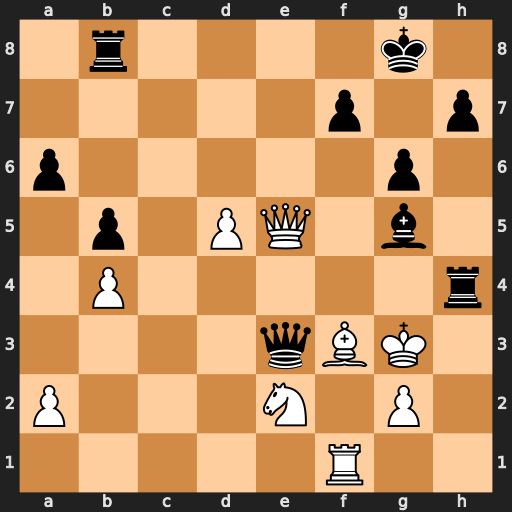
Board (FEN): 1r4k1/5p1p/p5p1/1p1PQ1b1/1P5r/4qBK1/P3N1P1/5R2
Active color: w
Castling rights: -
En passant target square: -
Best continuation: Qxe3 Bxe3 Kxh4